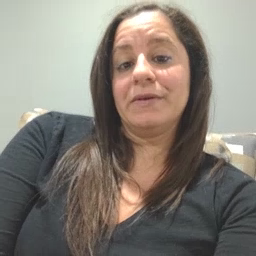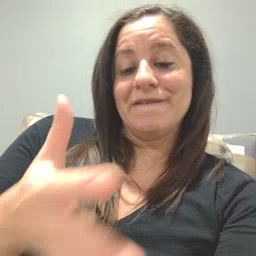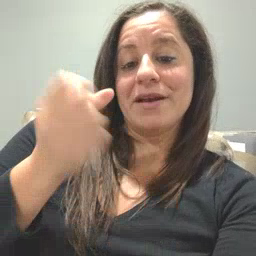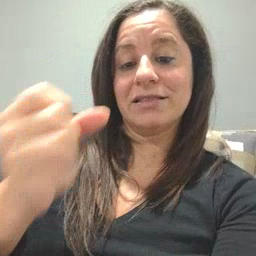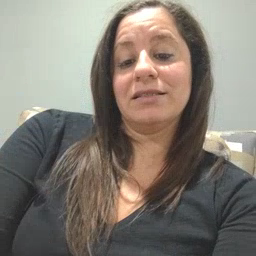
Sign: fast